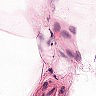
Metastatic tissue present: no